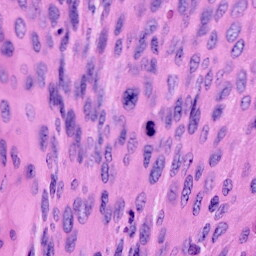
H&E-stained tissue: Cervix